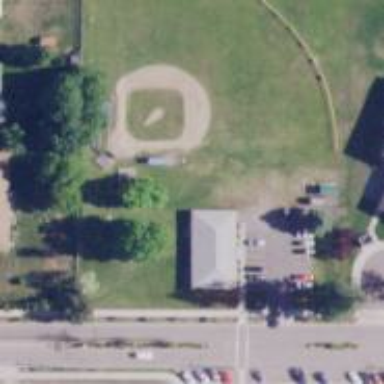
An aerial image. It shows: Baseball pitch for leisure land activities.